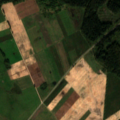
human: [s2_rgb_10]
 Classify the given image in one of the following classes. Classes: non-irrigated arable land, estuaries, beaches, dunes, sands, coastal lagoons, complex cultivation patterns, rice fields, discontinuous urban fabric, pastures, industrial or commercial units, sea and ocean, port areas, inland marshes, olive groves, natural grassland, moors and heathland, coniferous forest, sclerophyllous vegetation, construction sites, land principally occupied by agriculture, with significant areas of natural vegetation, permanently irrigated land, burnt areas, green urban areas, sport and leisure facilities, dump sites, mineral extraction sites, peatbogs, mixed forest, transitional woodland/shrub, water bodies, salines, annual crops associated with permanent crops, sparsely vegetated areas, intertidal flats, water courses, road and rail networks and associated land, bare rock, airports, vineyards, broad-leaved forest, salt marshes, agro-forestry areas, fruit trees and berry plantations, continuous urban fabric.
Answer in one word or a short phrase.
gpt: non-irrigated arable land, pastures, broad-leaved forest, coniferous forest